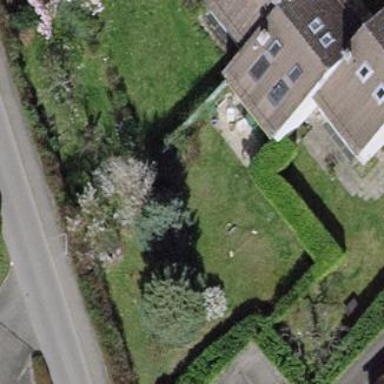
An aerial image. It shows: Garden enclosed by fence.